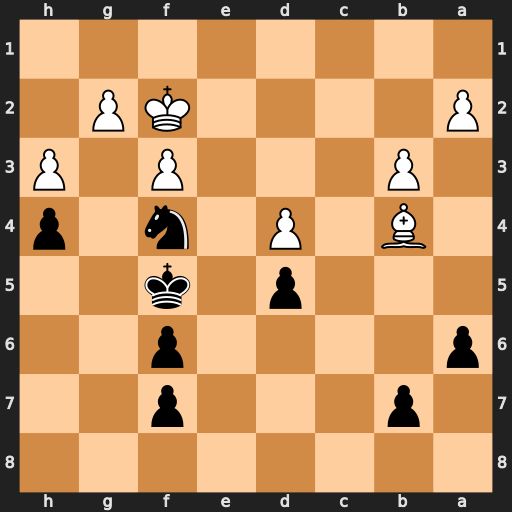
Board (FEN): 8/1p3p2/p4p2/3p1k2/1B1P1n1p/1P3P1P/P4KP1/8
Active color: b
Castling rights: -
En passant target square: -
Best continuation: Nd3+ Ke2 Nxb4